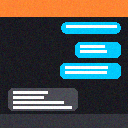
Screen state: on